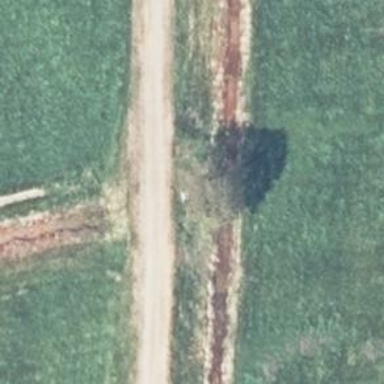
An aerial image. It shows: Landmark tree with broadleaved deciduous leaves.